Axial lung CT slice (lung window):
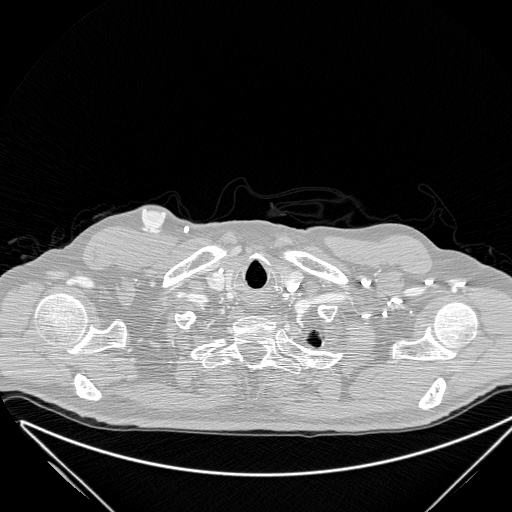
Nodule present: no